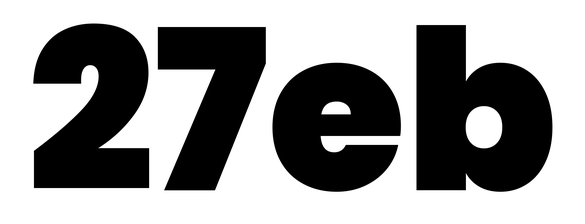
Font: Poppins-Black